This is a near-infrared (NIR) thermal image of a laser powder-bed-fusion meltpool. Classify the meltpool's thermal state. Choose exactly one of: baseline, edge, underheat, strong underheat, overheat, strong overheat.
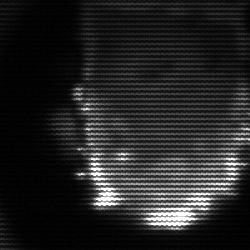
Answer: baseline